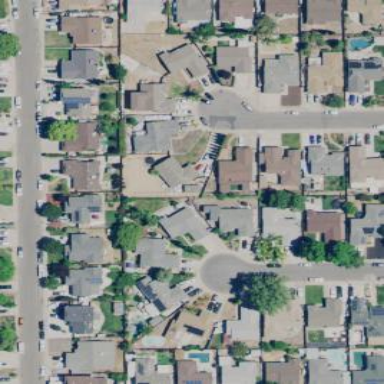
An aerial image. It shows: Residential area consisting of single-family homes.